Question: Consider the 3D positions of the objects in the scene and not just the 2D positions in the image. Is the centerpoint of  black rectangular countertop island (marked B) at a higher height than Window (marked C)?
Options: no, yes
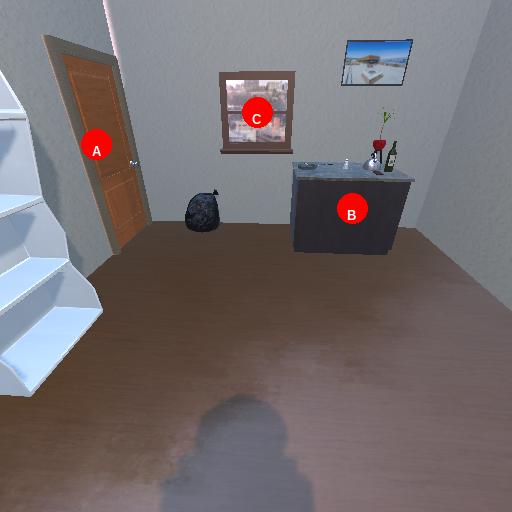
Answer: no